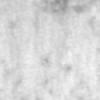
Label: no_change